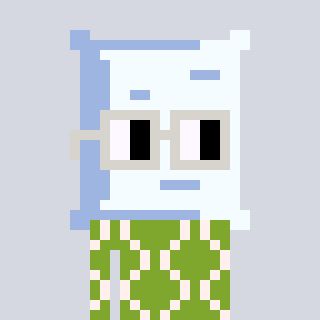
a pixel art character with square light gray glasses, a pillow-shaped head and a slimegreen-colored body on a cool background